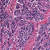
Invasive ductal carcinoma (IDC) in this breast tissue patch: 0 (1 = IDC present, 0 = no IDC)